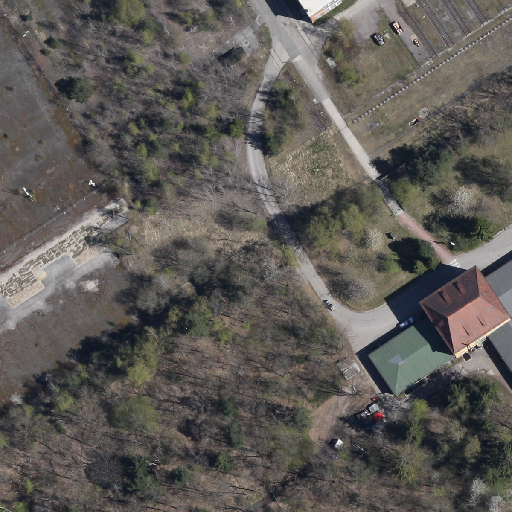
Referring expression: road